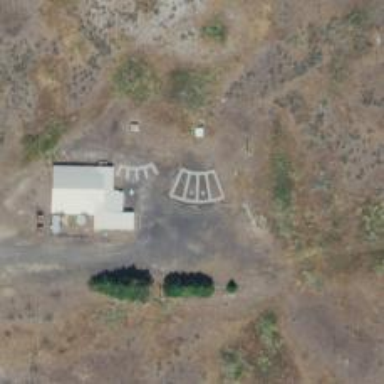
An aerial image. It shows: Shooting range in leisure land.